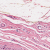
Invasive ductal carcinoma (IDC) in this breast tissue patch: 0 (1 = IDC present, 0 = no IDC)